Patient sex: M
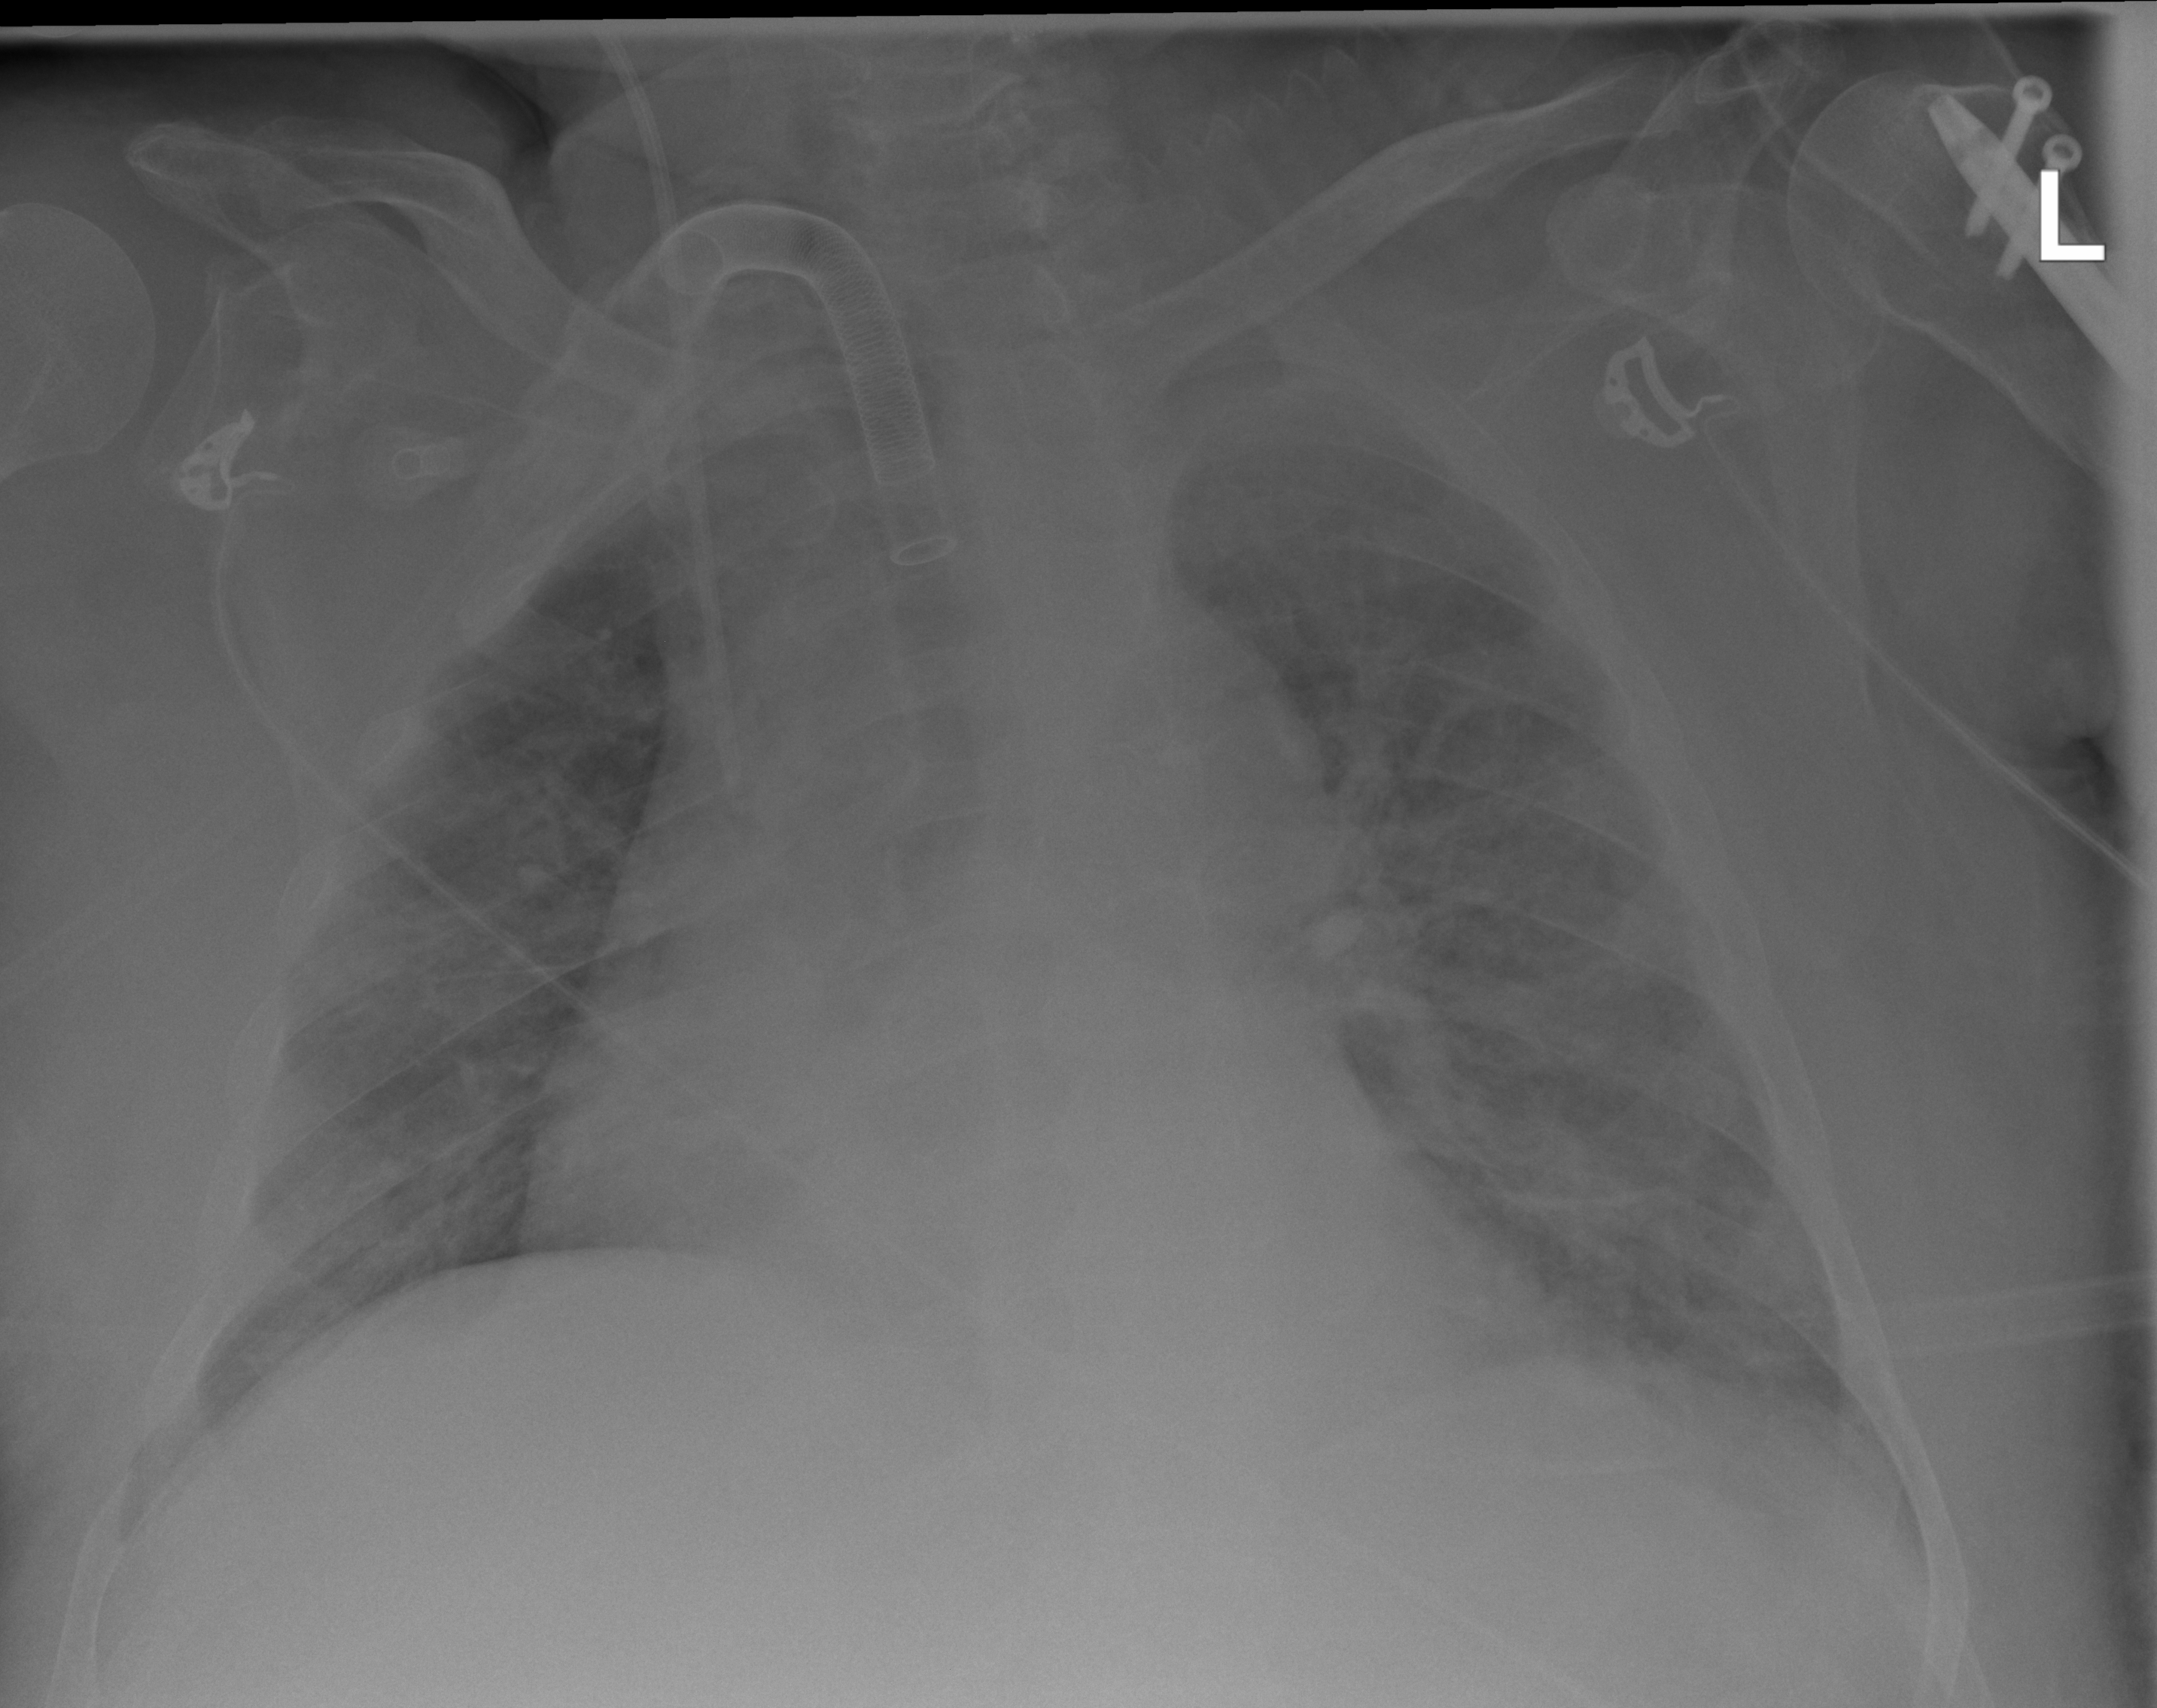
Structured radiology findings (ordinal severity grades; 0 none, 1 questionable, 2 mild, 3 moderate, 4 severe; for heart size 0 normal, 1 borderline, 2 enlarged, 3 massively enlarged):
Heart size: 2
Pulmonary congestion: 2
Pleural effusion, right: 2
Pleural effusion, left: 2
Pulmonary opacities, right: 2
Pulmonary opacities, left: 2
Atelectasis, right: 2
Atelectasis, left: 2